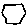
Label: hexagon